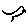
Label: bird